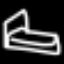
Label: bed